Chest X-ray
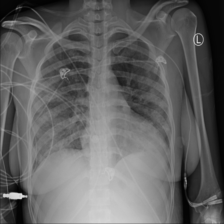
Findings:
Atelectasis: negative
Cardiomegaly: negative
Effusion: negative
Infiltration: negative
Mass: negative
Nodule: negative
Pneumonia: negative
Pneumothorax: negative
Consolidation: negative
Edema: negative
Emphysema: negative
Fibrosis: negative
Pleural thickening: negative
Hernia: negative